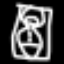
Label: hourglass